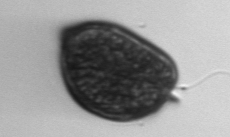
Label: Prorocentrum_micans